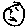
Label: smiley face